Interaction volume radius: 5 \u00c5
Interaction volume height: 15 \u00c5
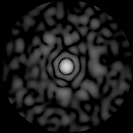
Disorder parameter: 0.8957